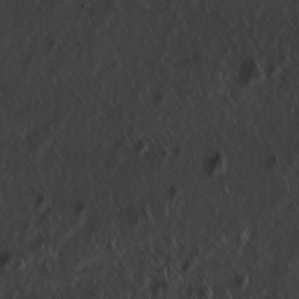
Label: non_frost